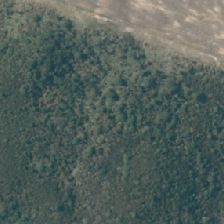
Land cover: broadleaved_indigenous_hardwood